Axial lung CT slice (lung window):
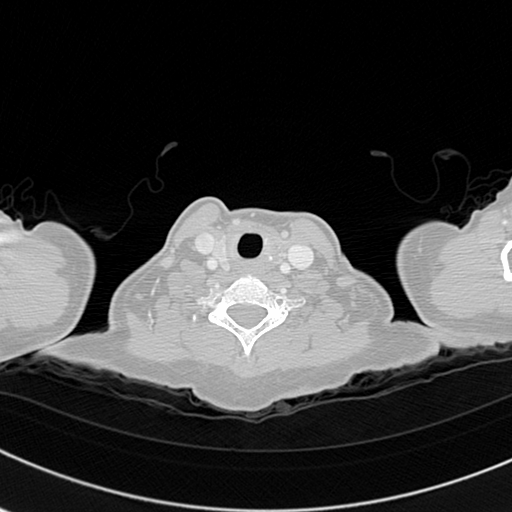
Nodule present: no